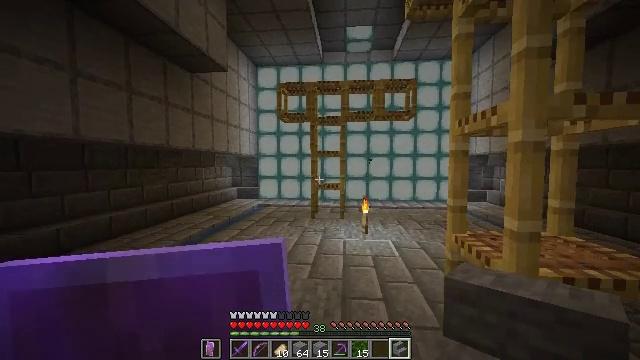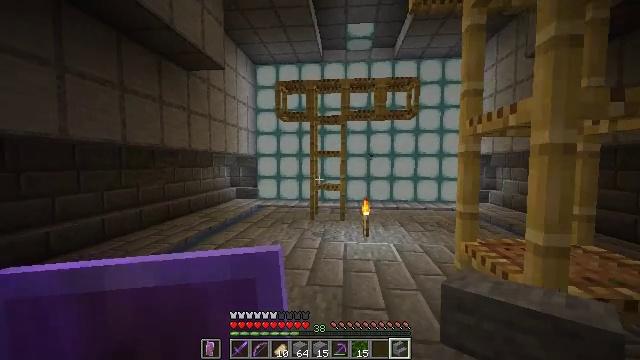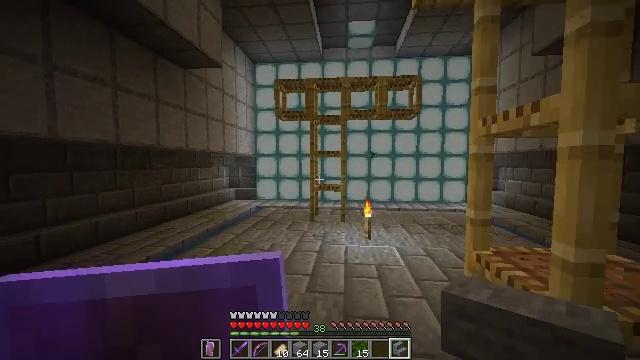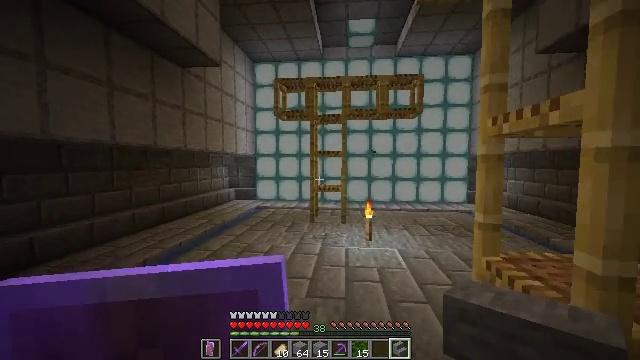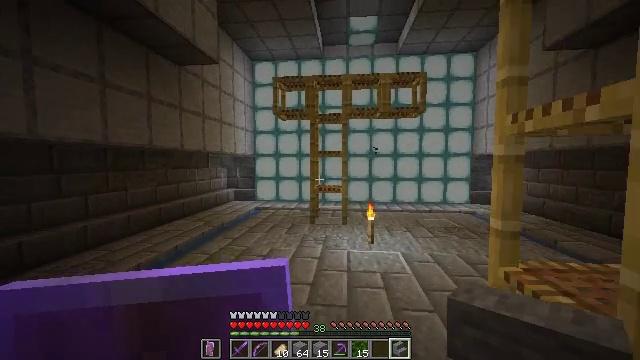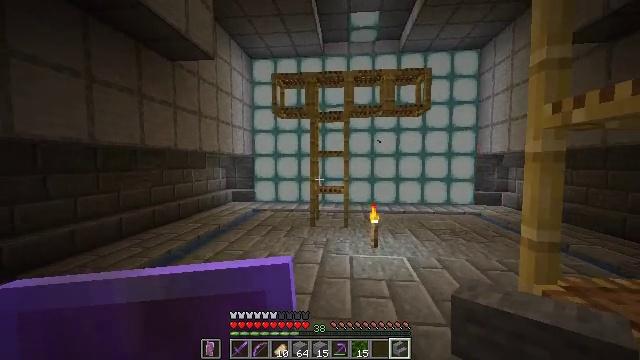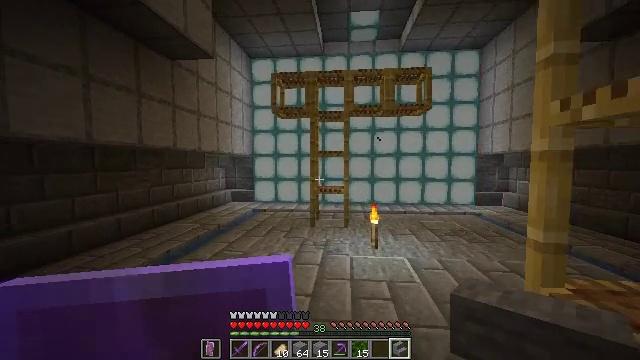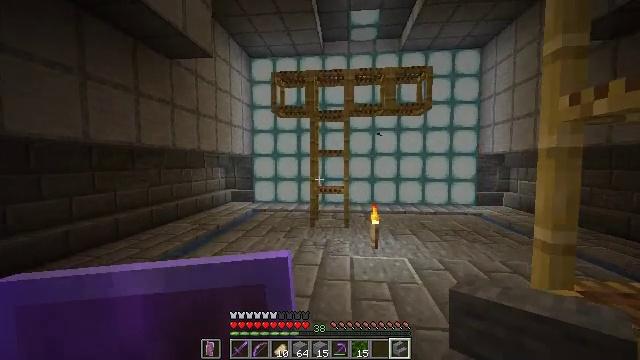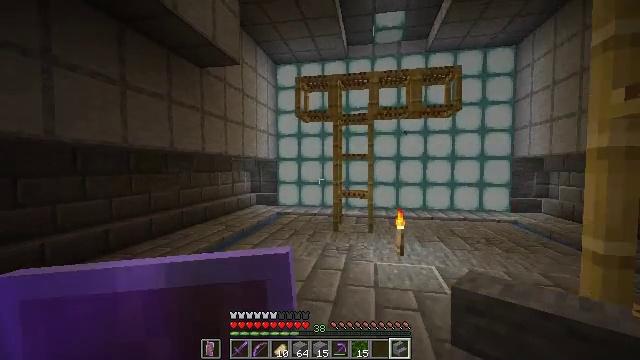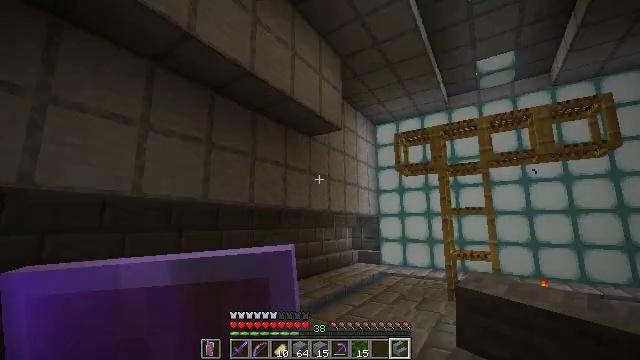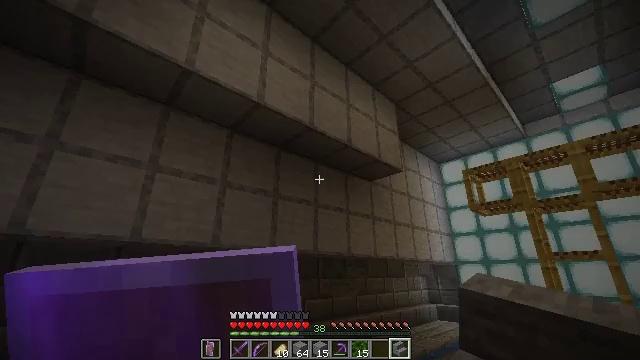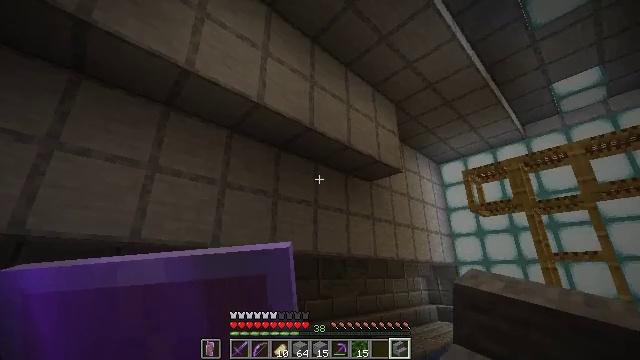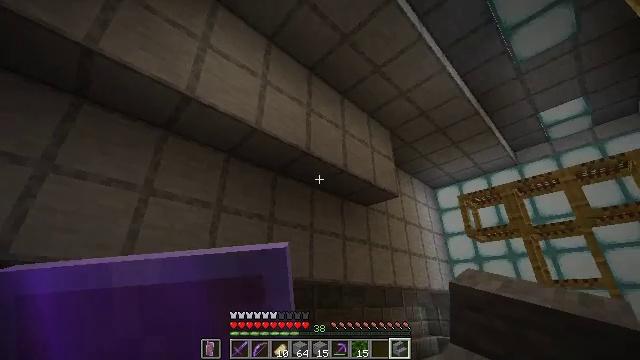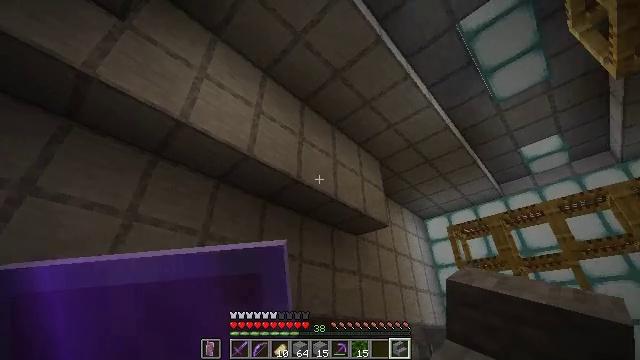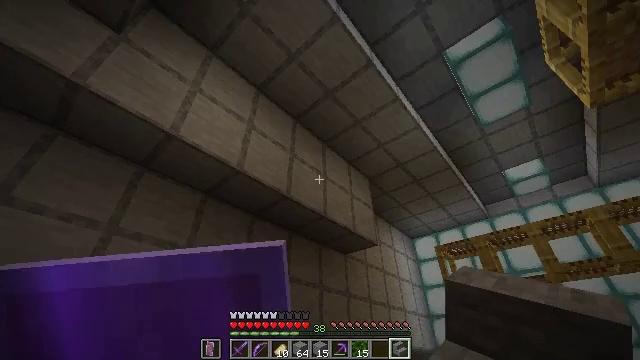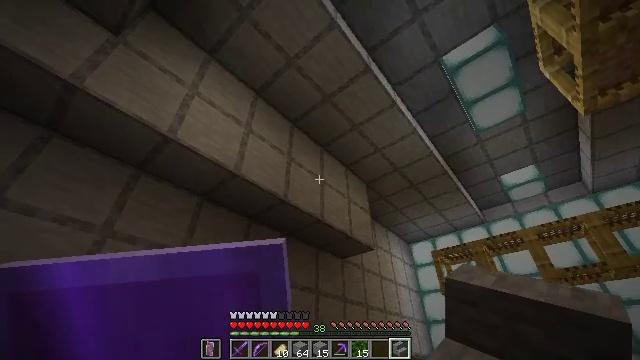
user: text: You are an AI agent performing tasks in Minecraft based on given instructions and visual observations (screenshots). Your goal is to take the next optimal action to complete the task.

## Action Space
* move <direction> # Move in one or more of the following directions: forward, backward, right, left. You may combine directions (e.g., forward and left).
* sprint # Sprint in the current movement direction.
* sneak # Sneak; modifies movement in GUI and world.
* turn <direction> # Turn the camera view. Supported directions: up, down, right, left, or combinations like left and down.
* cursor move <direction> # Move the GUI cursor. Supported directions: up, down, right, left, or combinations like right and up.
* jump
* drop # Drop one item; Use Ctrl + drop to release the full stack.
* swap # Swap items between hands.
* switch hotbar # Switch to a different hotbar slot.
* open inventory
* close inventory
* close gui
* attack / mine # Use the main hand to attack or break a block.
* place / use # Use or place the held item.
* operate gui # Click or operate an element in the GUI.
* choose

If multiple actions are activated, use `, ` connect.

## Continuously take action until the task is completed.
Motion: motion action
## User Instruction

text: Attack the sea lantern to retrieve it.
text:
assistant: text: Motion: move forward
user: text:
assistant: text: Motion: move forward
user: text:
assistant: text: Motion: move forward
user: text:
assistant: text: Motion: move forward
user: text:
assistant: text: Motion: no_op
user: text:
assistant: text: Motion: no_op
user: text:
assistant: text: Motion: no_op
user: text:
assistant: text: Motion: turn left
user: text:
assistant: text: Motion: turn left and up
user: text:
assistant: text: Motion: turn left and up
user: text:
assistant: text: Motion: no_op
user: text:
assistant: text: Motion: turn up
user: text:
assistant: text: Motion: turn right and up
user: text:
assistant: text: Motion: turn right and up
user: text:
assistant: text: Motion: no_op
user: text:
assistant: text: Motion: no_op
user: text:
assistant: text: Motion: no_op
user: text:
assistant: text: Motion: no_op
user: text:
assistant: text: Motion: no_op
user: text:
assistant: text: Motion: no_op
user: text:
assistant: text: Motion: no_op
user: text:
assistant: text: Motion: no_op
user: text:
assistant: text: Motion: no_op
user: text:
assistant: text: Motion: no_op
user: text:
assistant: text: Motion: turn right
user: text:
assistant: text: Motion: turn right
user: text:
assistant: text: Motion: no_op
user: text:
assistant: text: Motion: no_op
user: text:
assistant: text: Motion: no_op
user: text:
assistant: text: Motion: turn left and up